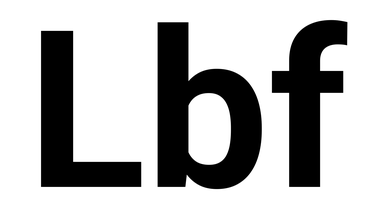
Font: Roboto_Bold